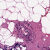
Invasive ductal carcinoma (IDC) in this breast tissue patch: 0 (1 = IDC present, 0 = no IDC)